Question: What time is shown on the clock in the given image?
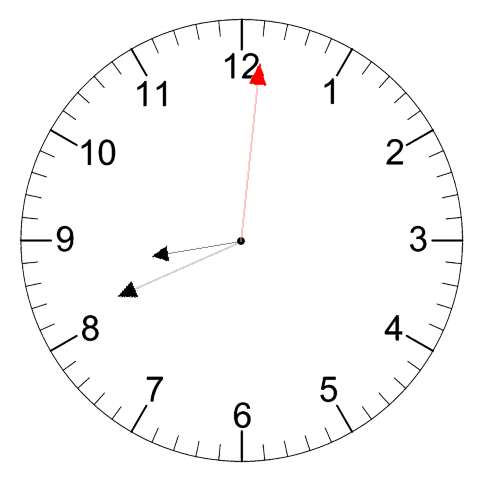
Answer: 08:41:01